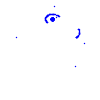
Particle: kaon